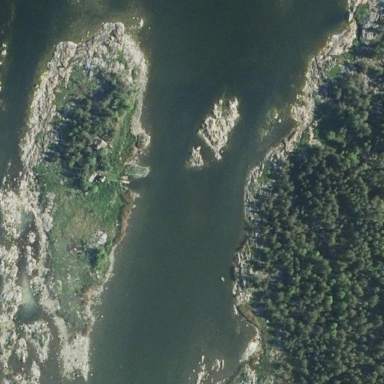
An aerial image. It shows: Island with natural coastline.